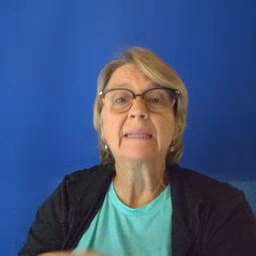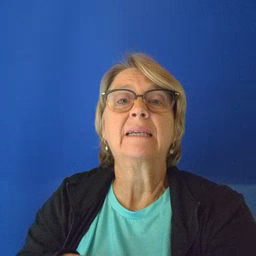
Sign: see